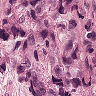
Metastatic tissue present: yes